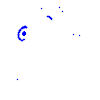
Particle: proton